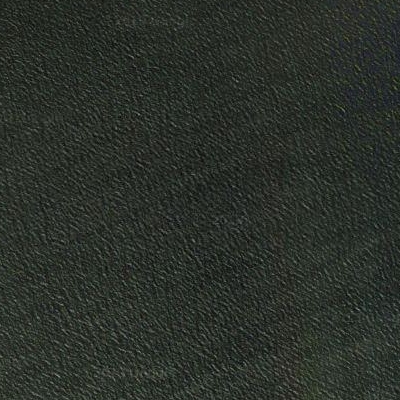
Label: RiverLake